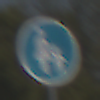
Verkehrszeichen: Gehweg
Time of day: MorningAfternoon
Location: Outdoor (Nature)
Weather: PartlyCloudy
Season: NotSpecified
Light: Natural